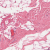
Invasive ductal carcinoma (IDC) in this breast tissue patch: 0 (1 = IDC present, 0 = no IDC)